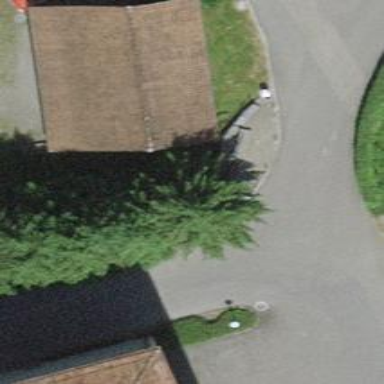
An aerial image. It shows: Brown bench.